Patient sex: M
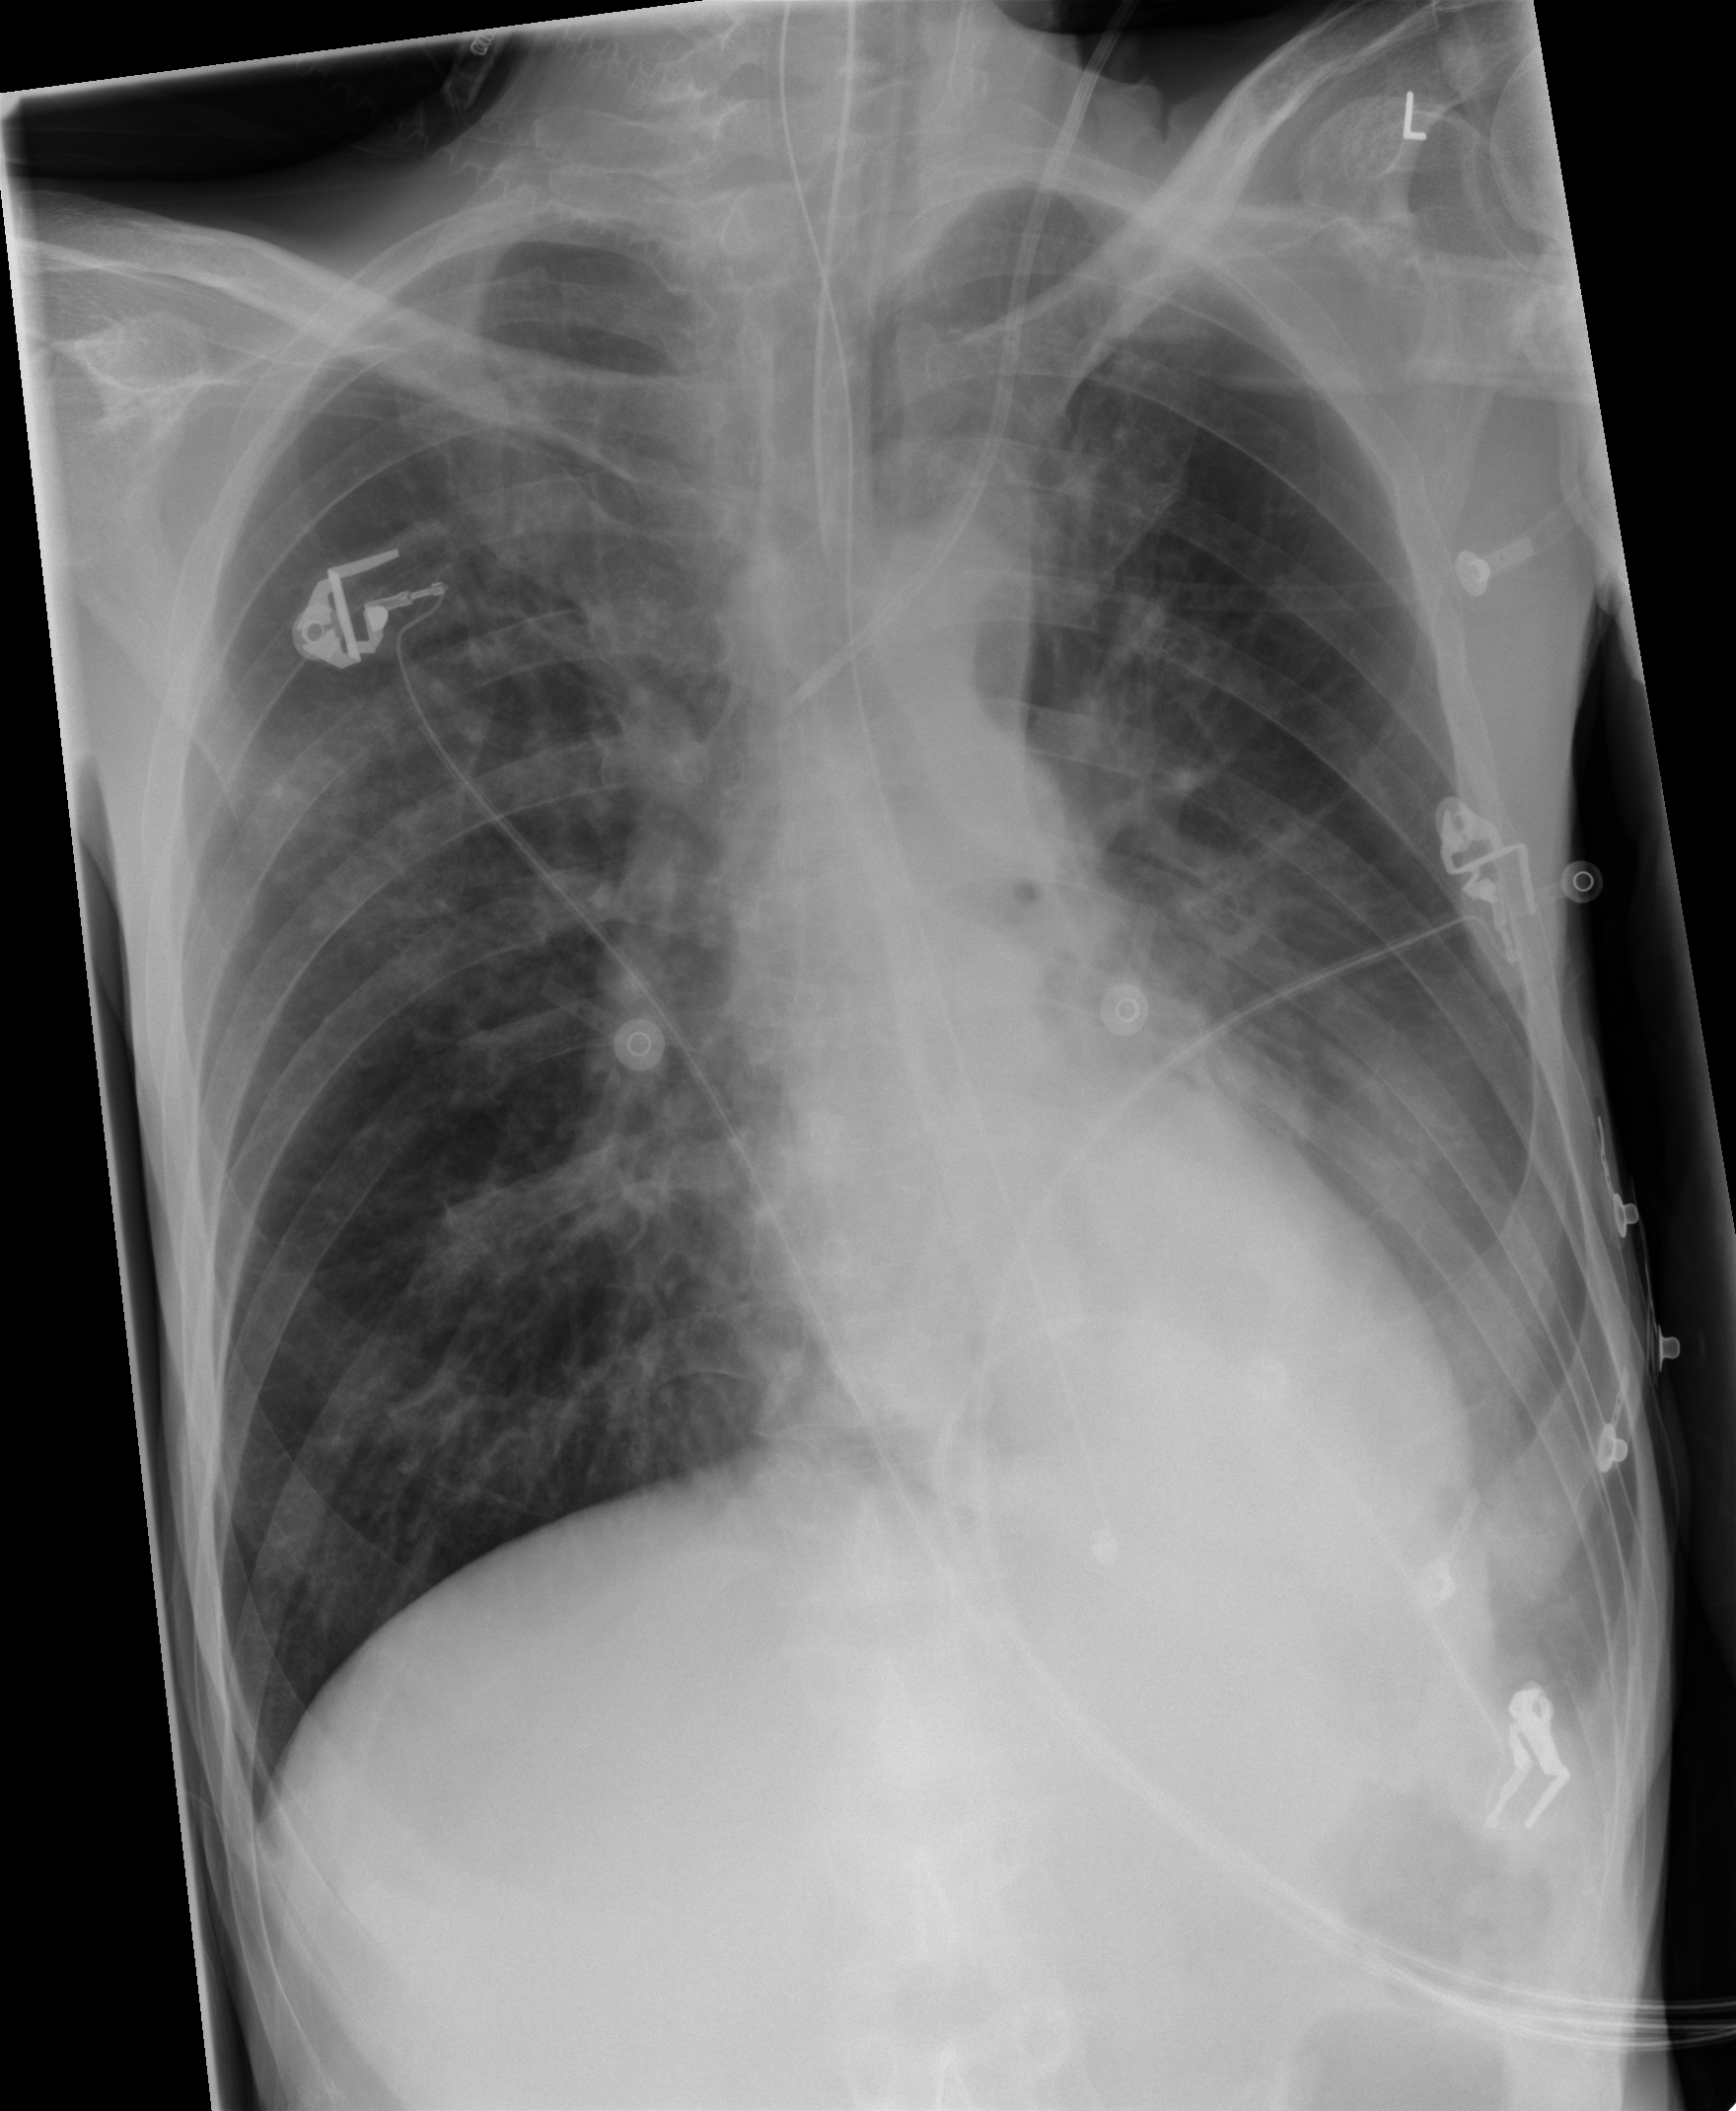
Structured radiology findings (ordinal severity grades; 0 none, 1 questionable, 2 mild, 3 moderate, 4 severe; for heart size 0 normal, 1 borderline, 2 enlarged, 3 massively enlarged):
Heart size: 0
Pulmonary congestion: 1
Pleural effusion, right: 0
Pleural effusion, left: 1
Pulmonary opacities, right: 1
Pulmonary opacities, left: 1
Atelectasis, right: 1
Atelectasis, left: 1